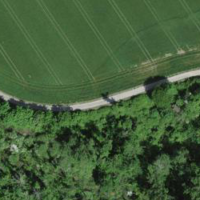
EUNIS habitat code: 52
Species observed at this site:
Prunus spinosa